Field crop: tomato
Growth stage: 1
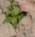
Species: portulaca